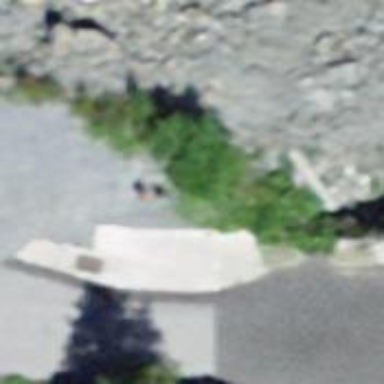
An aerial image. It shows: Bridge with metal steps.